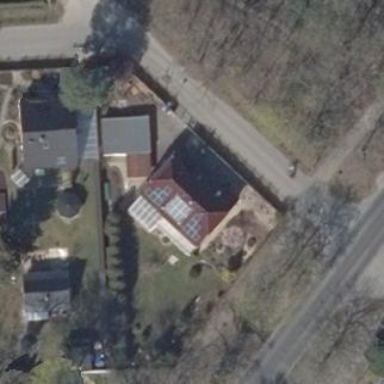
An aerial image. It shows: Detached building with half-hipped roof oriented along its length.